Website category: sports
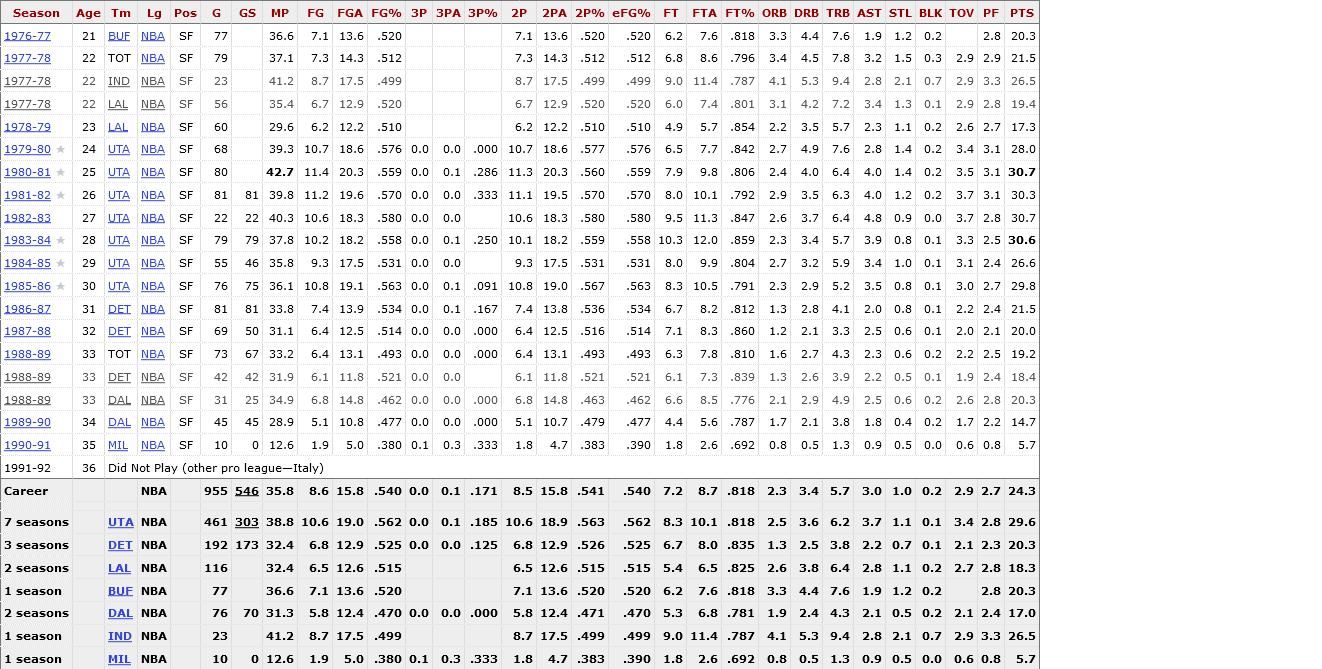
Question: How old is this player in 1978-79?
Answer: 23

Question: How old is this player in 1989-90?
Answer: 34

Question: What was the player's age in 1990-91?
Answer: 35

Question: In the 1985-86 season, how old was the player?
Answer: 30

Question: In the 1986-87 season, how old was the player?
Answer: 31

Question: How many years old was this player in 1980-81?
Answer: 25

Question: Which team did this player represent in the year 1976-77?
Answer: BUF

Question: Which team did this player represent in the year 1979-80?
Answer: UTA

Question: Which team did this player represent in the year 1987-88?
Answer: DET

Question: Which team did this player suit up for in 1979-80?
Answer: UTA

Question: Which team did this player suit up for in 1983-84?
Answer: UTA

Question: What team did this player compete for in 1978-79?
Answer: LAL

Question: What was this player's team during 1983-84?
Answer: UTA

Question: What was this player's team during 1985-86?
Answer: UTA

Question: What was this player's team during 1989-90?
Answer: DAL

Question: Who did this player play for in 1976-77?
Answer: BUF

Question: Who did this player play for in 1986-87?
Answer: DET

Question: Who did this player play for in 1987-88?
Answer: DET

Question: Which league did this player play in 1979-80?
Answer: NBA

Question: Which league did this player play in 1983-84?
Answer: NBA

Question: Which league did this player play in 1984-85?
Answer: NBA

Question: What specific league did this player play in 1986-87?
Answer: NBA

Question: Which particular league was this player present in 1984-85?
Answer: NBA

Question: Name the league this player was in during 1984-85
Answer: NBA

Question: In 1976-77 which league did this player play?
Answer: NBA

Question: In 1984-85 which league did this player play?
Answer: NBA

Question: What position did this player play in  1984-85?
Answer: SF

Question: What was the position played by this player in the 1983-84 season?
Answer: SF

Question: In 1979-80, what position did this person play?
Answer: SF

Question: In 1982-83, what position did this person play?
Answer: SF

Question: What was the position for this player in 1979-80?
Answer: SF

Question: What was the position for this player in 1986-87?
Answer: SF

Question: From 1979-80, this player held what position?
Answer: SF

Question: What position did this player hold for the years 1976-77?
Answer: SF

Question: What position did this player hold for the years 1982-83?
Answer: SF

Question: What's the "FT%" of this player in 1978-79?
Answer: .854

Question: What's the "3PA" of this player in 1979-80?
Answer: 0.0

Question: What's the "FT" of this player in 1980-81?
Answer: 7.9

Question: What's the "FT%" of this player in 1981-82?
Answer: .792

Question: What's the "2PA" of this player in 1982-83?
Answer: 18.3

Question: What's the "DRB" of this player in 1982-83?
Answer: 3.7

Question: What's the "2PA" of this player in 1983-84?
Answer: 18.2

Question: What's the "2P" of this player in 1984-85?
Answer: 9.3

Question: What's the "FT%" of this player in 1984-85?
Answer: .804

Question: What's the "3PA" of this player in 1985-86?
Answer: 0.1

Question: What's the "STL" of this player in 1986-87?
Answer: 0.8

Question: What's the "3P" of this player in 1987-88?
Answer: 0.0

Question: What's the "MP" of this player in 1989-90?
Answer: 28.9

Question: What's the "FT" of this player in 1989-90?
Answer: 4.4

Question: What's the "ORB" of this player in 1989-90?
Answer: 1.7

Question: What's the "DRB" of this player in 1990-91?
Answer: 0.5

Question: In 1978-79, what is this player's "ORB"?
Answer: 2.2

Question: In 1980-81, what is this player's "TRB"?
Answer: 6.4

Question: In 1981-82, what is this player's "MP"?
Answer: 39.8

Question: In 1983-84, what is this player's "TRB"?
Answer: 5.7

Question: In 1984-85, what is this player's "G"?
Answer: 55

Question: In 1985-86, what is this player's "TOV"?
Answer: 3.0

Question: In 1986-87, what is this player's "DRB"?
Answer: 2.8

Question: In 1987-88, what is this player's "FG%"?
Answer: .514

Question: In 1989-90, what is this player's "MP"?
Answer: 28.9

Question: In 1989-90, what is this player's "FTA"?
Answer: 5.6

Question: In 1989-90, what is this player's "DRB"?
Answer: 2.1

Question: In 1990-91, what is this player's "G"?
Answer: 10

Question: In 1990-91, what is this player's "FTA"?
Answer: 2.6